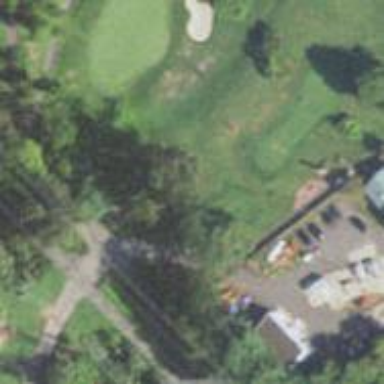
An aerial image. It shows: Asphalt service road used as golf cart path.